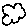
Label: cloud